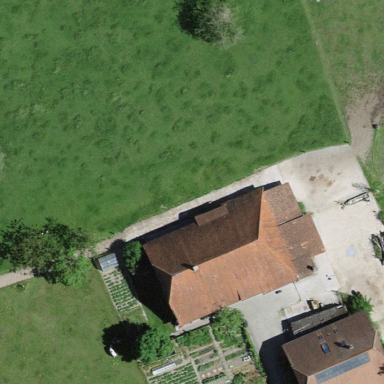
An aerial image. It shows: Farm building.